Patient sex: M
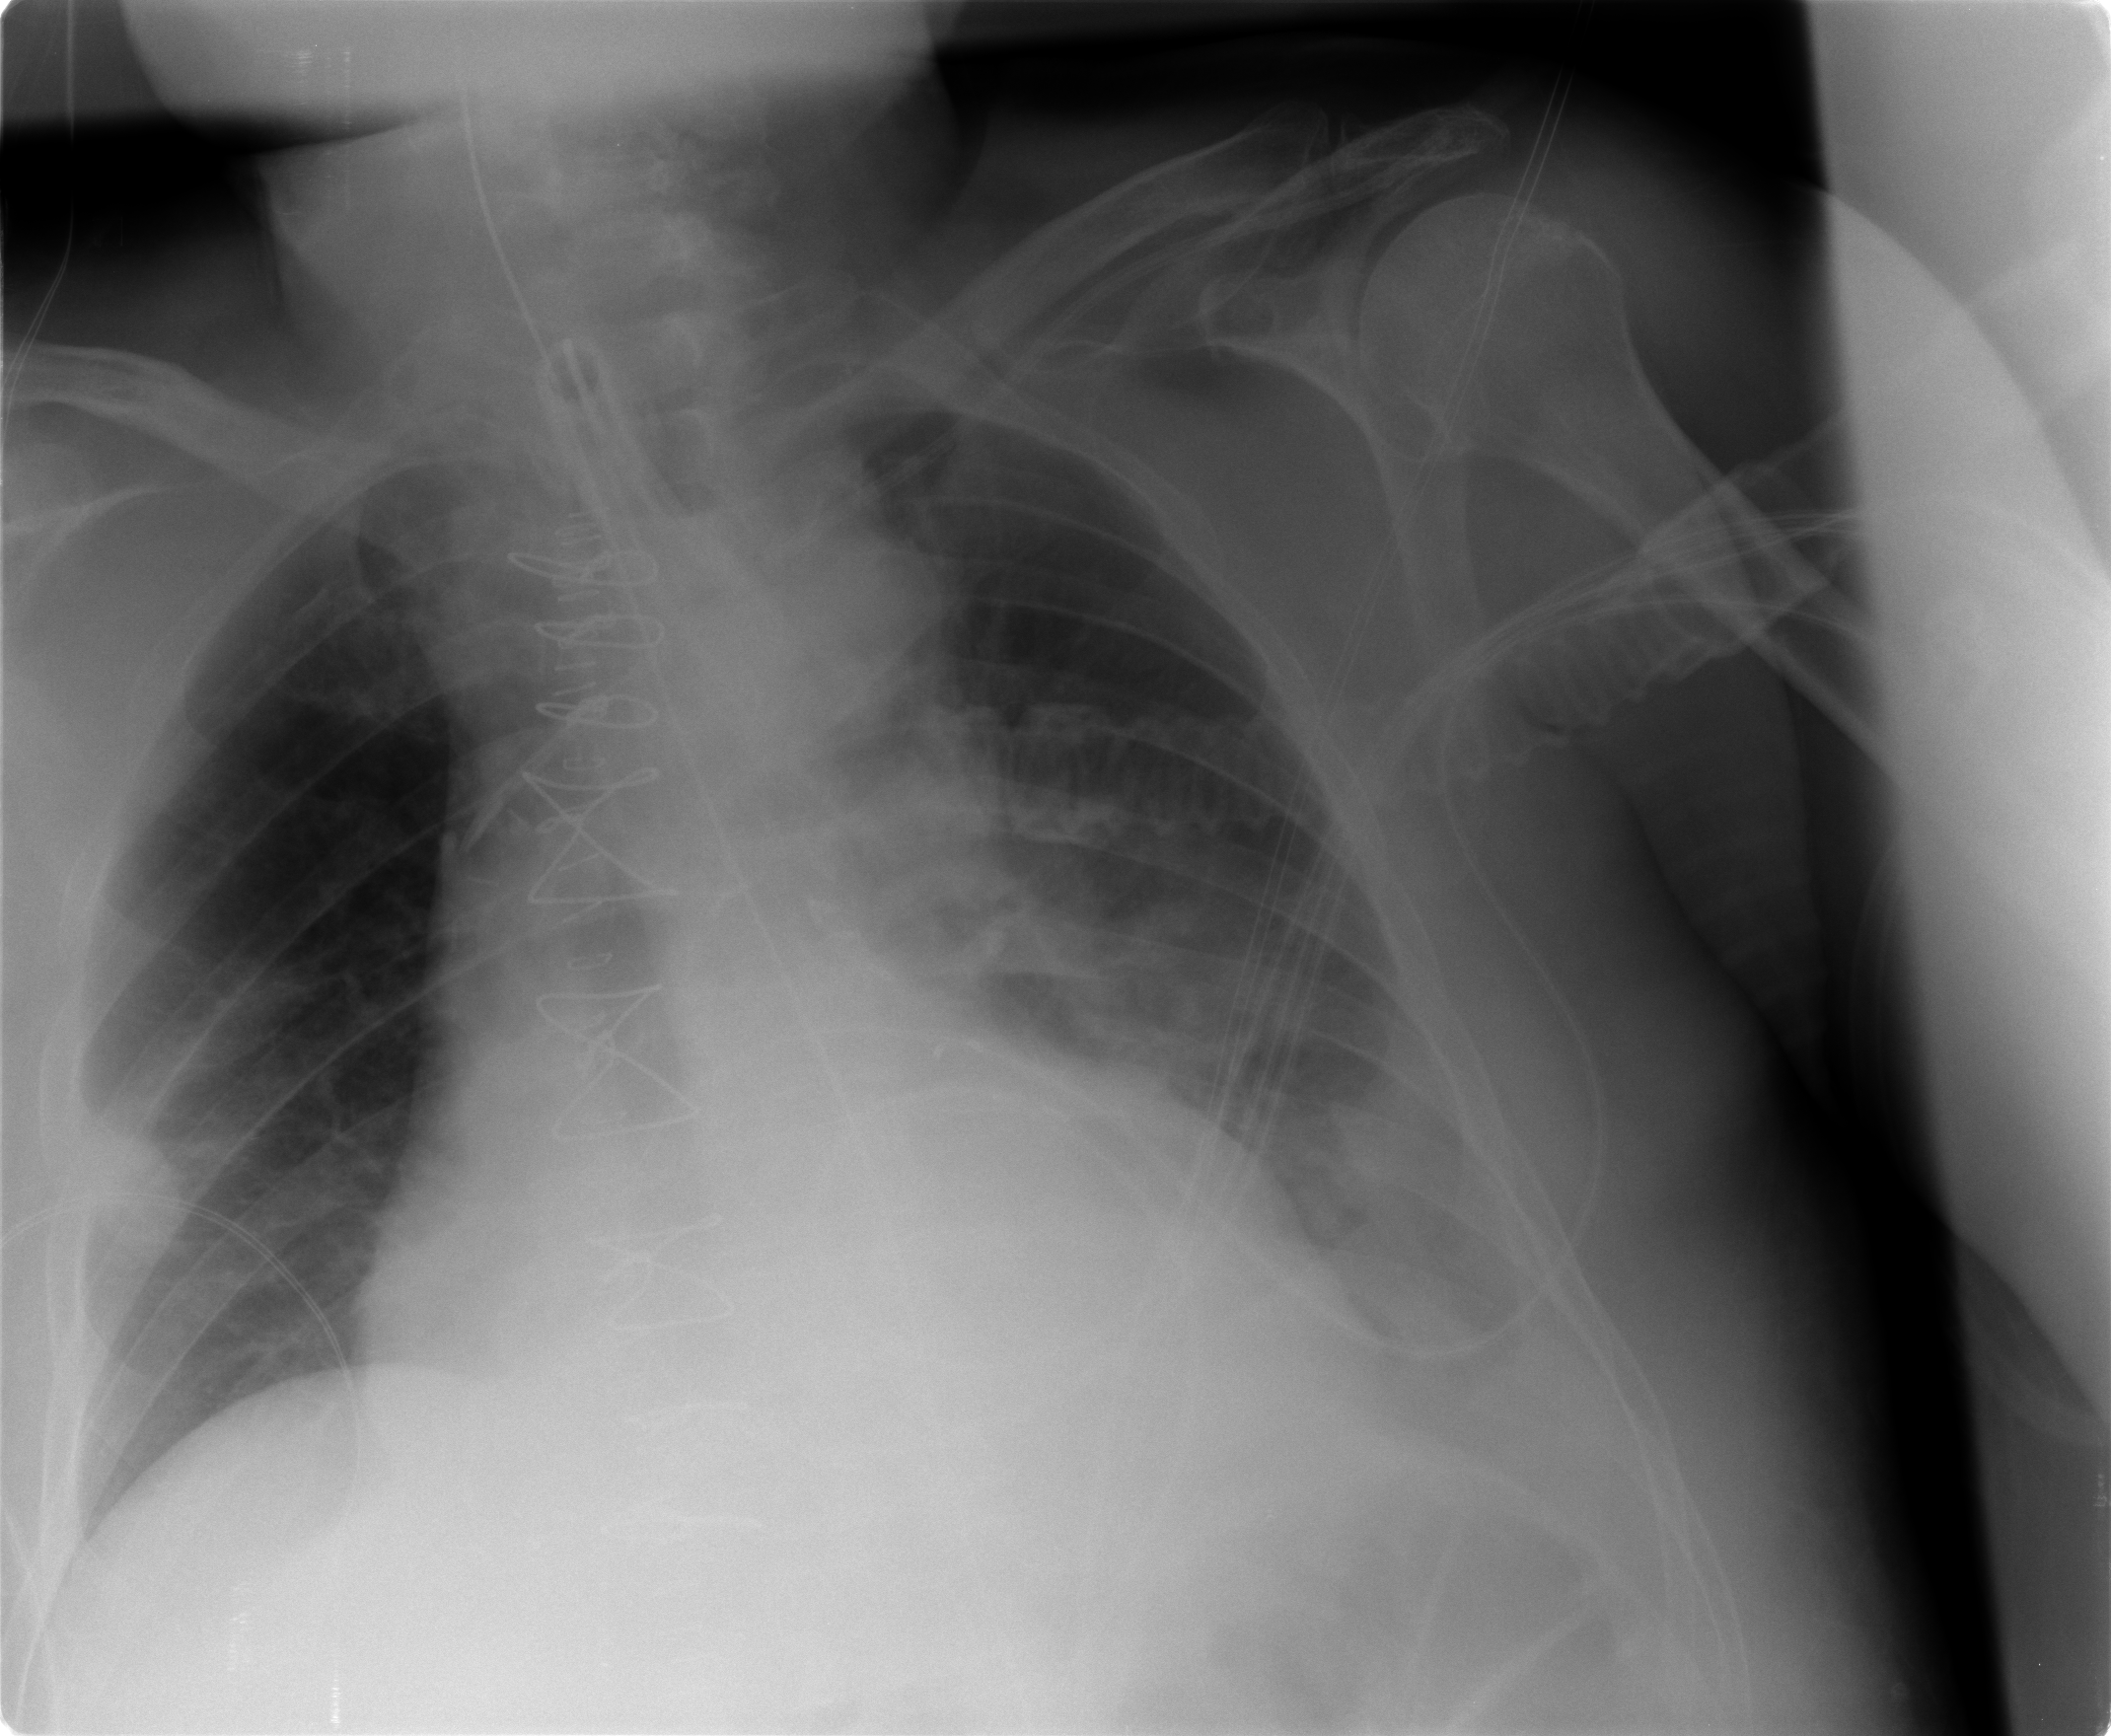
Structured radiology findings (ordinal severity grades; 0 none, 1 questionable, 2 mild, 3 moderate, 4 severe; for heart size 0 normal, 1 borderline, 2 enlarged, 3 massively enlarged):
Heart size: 2
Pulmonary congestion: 2
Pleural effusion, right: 0
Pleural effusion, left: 2
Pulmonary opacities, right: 0
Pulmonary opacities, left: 0
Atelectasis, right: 1
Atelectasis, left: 2